Question: I have "duplicated" rows in Bigquery and I need to keep just the last occurrence grouped by id of element.
As you can see, these are not duplicated rows, those are duplicated Timestamps with different values. I need to keep one registry per Timestamp.
I run this query to get the example:
'''
select
oid_asset_element,
TimeStamp_600s,
AmplifierTemperature_S0 ,
AmplifierTemperature_S1
from
'XXX.YYY.ZZZ'
where TimeStamp_600s = '2020-03-29T03:50:00'
and oid_asset_element in (5483, 5490)
order by oid_asset_element;
'''
Table with data example:

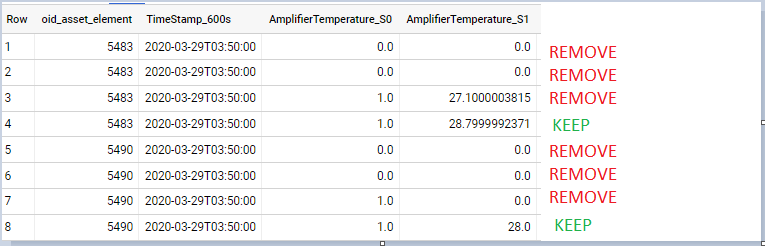
Answer: In your sample data, the timestamps all look the same. Assuming they are really different, you can use 'qualify':
'''
select t.*
from 'table' t
where 1=1
qualify row_number() over (partition by oid_asset_element order by timestamp_600s desc) = 1;
'''
If you want to actually delete rows (and I would instead suggest putting the data into a new table), you could do:
'''
delete from 'table' t
where timestamp_600s < (select max(t2.timestamp_600s)
from 'table' t2
where t2.oid_asset_element = t.oid_asset_element
);
'''